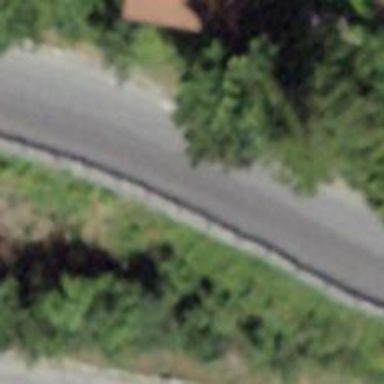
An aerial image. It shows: Residential road with asphalt surface and no sidewalk.